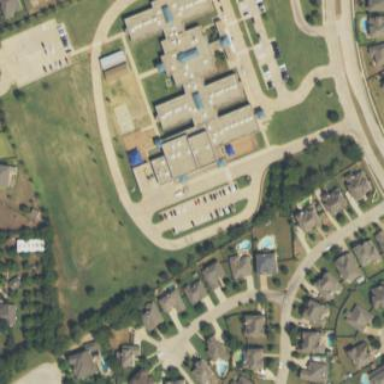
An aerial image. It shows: School building.